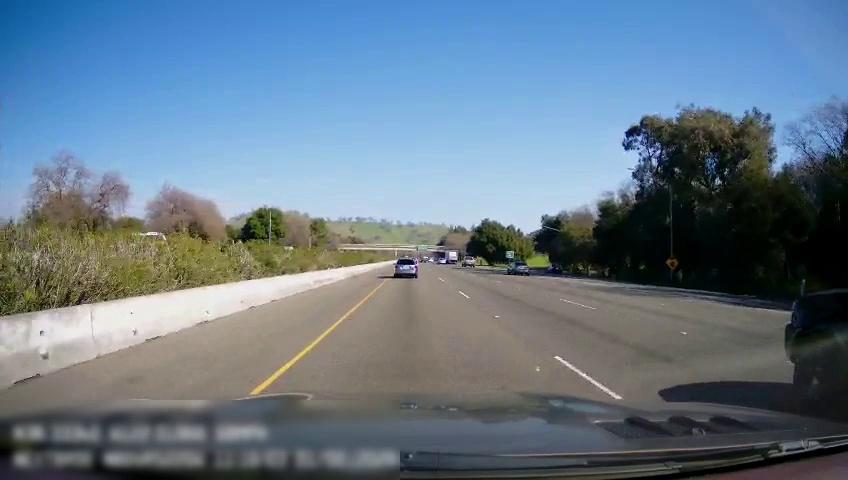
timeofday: Day
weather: Sunny
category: Drivable Space
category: Vehicles | Car
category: Vehicles | Truck
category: Vehicles | Car
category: Vehicles | Truck
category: Vehicles | Car
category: Vehicles | SUV
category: Lanes | Current Lane
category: Lanes | Current Lane
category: Lanes | Alternate Lane
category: Lanes | Alternate Lane
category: Traffic | Signs